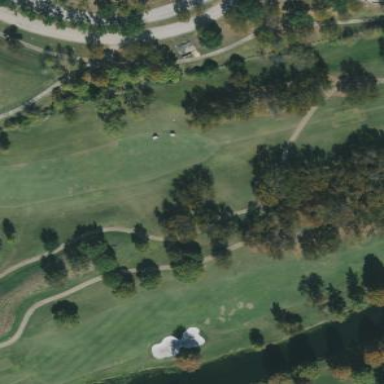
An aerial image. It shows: Grassy area designated as golf fairway.